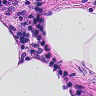
Metastatic tissue present: no